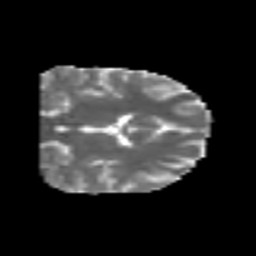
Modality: MD
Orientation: coronal
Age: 25
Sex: male
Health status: healthy